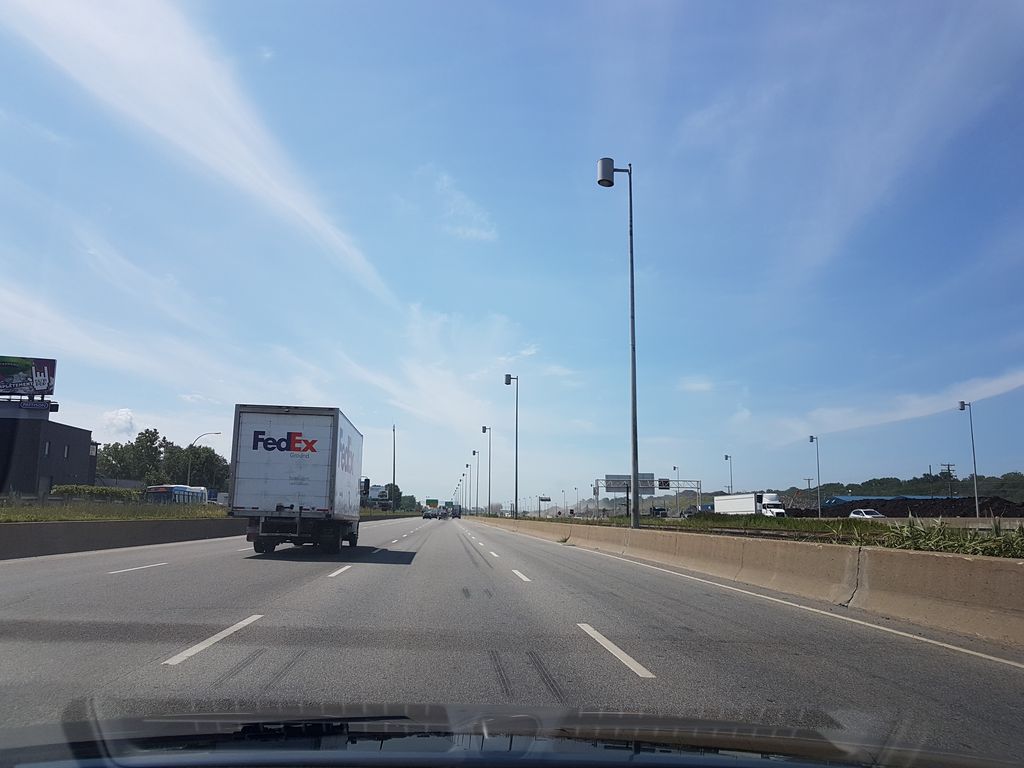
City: montreal